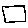
Label: square